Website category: auto
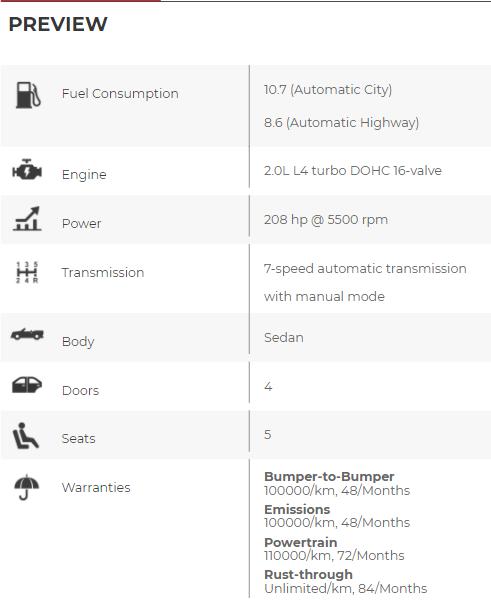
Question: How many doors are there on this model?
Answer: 4

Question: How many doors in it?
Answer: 4

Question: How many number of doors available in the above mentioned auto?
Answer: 4

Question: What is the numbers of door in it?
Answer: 4

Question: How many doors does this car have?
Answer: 4

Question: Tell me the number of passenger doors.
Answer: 4

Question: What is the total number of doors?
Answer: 4

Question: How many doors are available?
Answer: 4

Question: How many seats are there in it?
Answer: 5

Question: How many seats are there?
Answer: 5

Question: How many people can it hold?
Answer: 5

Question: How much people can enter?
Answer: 5

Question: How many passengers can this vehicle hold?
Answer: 5

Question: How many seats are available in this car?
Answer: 5

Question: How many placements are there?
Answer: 5

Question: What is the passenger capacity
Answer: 5

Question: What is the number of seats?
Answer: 5

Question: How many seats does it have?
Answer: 5

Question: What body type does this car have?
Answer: Sedan

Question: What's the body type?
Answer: Sedan

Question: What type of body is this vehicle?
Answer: Sedan

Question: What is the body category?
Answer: Sedan

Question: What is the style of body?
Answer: Sedan

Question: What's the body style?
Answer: Sedan

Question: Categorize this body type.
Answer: Sedan

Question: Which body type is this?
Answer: Sedan

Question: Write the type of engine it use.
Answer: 2.0L L4 turbo DOHC 16-valve

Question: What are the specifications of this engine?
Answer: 2.0L L4 turbo DOHC 16-valve

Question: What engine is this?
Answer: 2.0L L4 turbo DOHC 16-valve

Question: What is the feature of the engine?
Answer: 2.0L L4 turbo DOHC 16-valve

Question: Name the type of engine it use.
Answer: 2.0L L4 turbo DOHC 16-valve

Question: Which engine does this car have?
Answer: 2.0L L4 turbo DOHC 16-valve

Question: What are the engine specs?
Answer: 2.0L L4 turbo DOHC 16-valve

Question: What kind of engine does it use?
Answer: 2.0L L4 turbo DOHC 16-valve

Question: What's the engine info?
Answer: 2.0L L4 turbo DOHC 16-valve

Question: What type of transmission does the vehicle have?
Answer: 7-speed automatic transmission with manual mode

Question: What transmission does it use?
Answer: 7-speed automatic transmission with manual mode

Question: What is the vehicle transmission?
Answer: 7-speed automatic transmission with manual mode

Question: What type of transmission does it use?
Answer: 7-speed automatic transmission with manual mode

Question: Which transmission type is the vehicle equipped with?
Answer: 7-speed automatic transmission with manual mode

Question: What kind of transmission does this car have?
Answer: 7-speed automatic transmission with manual mode

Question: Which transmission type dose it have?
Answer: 7-speed automatic transmission with manual mode

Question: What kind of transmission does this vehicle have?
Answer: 7-speed automatic transmission with manual mode

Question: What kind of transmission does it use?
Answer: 7-speed automatic transmission with manual mode

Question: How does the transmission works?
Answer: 7-speed automatic transmission with manual mode

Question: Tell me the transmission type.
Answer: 7-speed automatic transmission with manual mode

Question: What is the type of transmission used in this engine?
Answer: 7-speed automatic transmission with manual mode

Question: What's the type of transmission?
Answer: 7-speed automatic transmission with manual mode

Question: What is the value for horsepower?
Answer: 208 hp @ 5500 rpm

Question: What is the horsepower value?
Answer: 208 hp @ 5500 rpm

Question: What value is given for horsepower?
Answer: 208 hp @ 5500 rpm

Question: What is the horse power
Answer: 208 hp @ 5500 rpm

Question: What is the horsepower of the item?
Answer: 208 hp @ 5500 rpm

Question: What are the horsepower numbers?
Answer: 208 hp @ 5500 rpm

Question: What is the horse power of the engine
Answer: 208 hp @ 5500 rpm

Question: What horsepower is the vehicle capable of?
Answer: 208 hp @ 5500 rpm

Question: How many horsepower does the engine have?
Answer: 208 hp @ 5500 rpm

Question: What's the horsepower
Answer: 208 hp @ 5500 rpm

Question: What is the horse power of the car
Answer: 208 hp @ 5500 rpm

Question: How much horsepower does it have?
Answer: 208 hp @ 5500 rpm

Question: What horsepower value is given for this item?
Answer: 208 hp @ 5500 rpm

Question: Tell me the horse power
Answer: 208 hp @ 5500 rpm

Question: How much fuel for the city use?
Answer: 10.7 (Automatic City)

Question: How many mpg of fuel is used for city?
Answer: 10.7 (Automatic City)